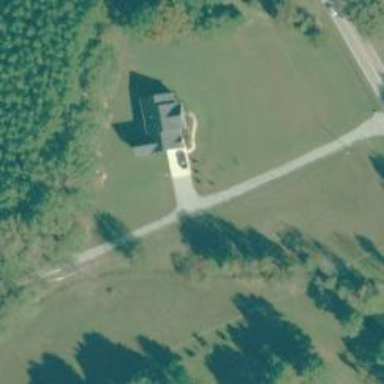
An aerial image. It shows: Driveway leading to service road.